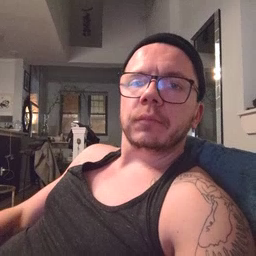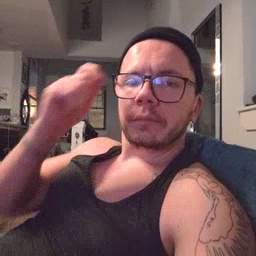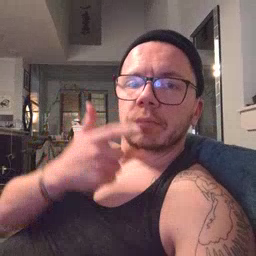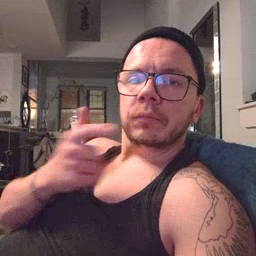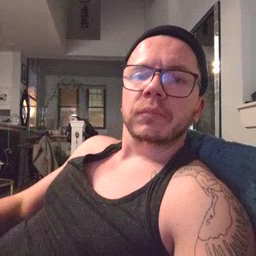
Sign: brother